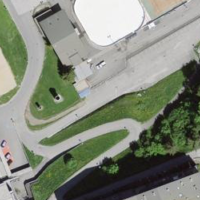
EUNIS habitat code: 54
Species observed at this site:
Papilio machaon
Gypaetus barbatus
Ptyonoprogne rupestris
Delichon urbicum